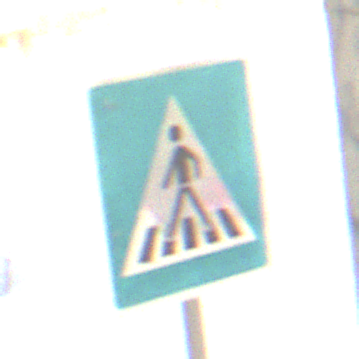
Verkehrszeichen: FussgaengerueberwegRechts
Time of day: MorningAfternoon
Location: Roofed (Suburban)
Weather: PartlyCloudy
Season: Winter
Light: Natural